Brain MRI, modality: hrT2
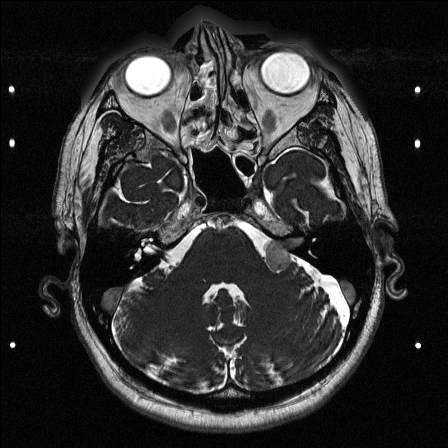